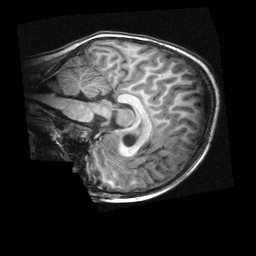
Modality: T1w
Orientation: sagittal
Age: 9
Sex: male
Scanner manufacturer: siemens
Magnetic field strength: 3 T
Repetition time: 2.3 s
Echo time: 0.00336 s